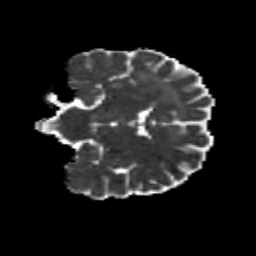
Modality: MD
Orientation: coronal
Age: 35
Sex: male
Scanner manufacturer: siemens
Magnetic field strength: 3 T
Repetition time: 8.6 s
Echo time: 0.095 s